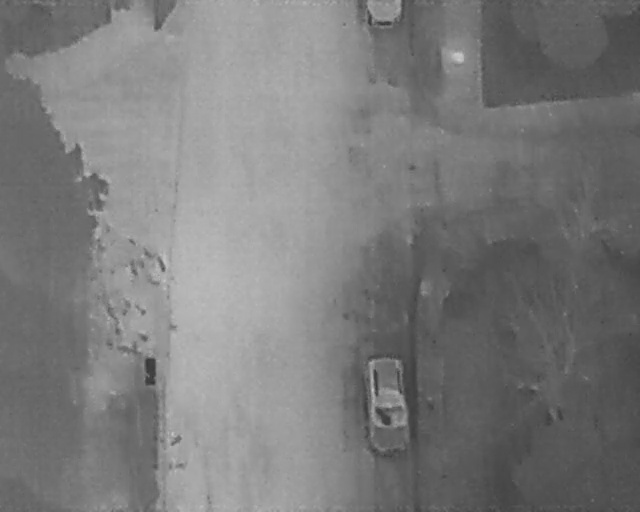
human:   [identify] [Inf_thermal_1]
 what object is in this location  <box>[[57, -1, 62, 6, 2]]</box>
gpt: <ref>1 medium car at the top</ref>